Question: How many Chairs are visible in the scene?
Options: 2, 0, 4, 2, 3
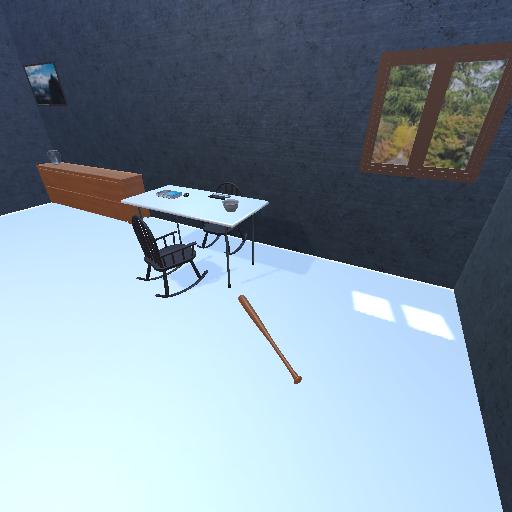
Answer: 2